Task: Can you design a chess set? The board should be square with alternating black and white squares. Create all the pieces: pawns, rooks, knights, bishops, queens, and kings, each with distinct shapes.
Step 4639:
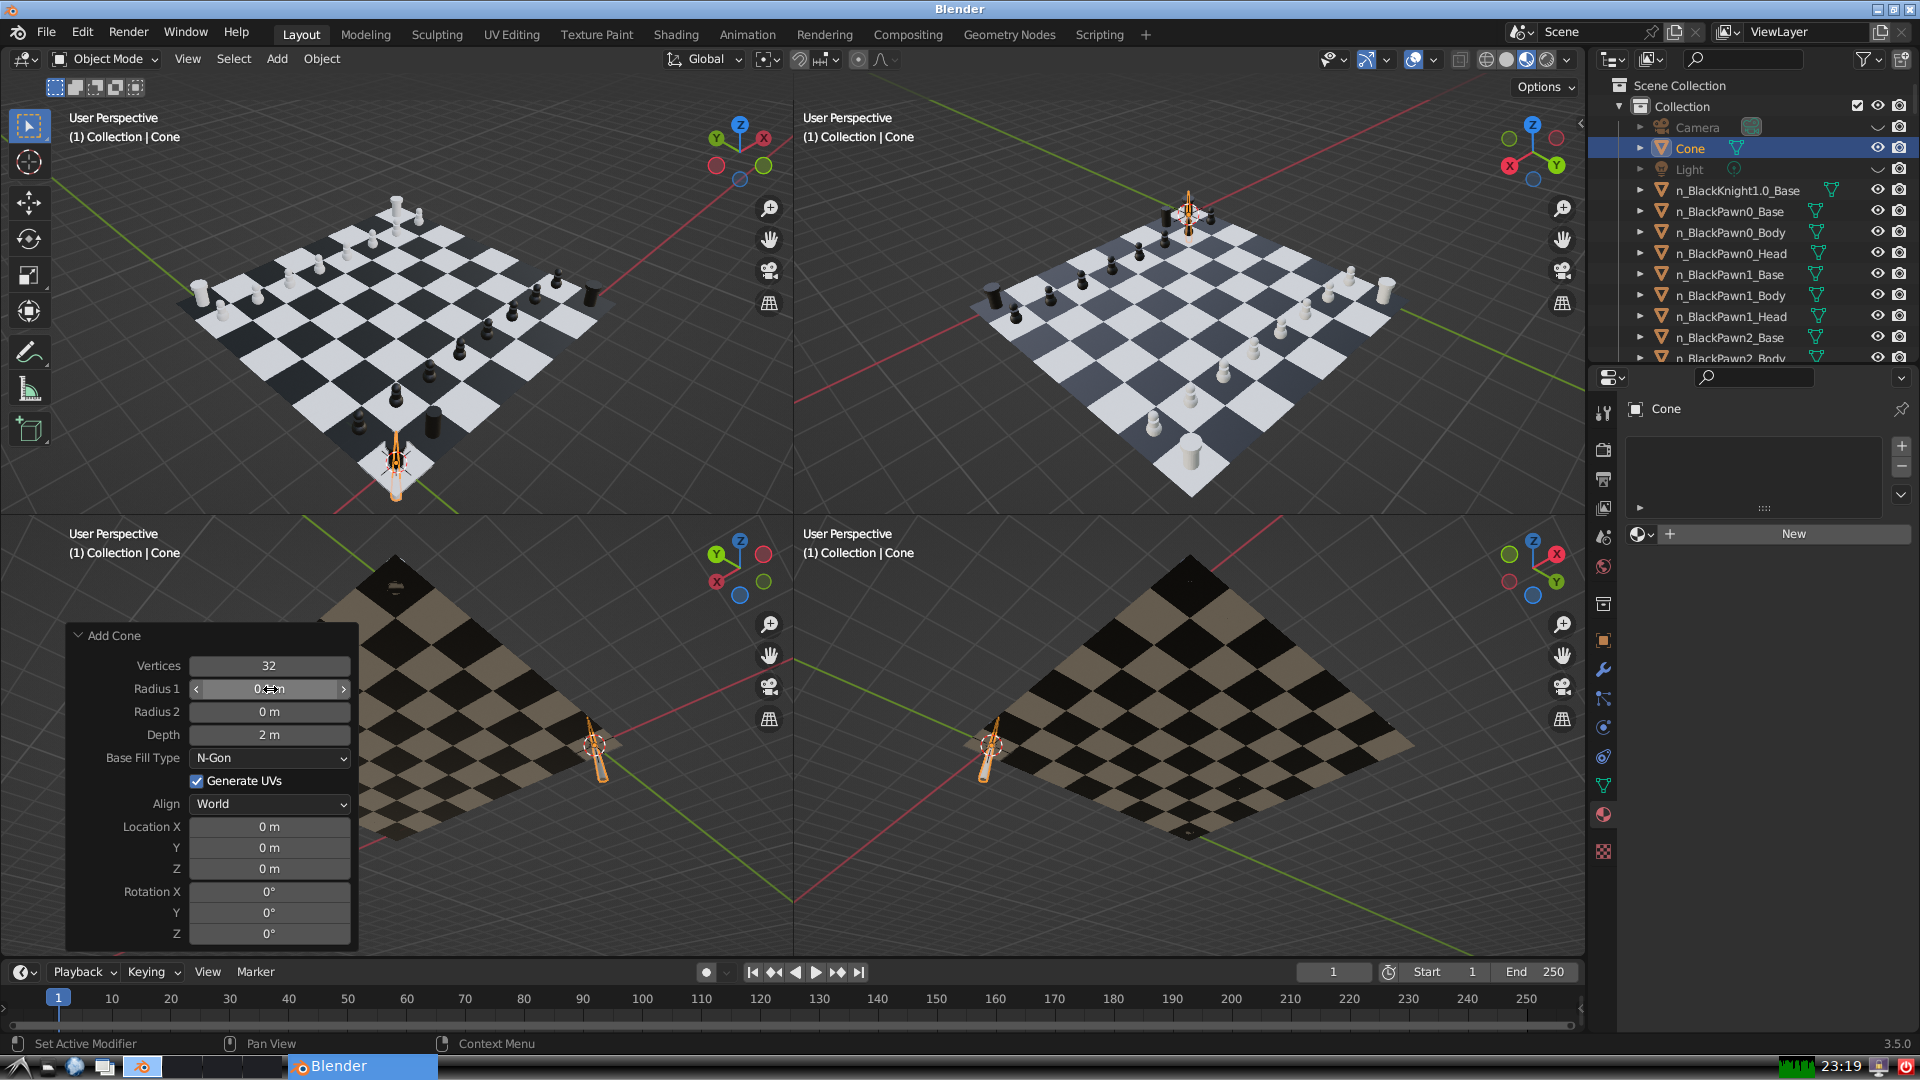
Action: {"mouse_move": [270, 735]}